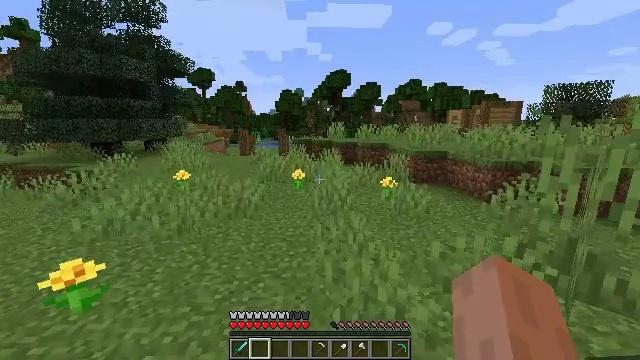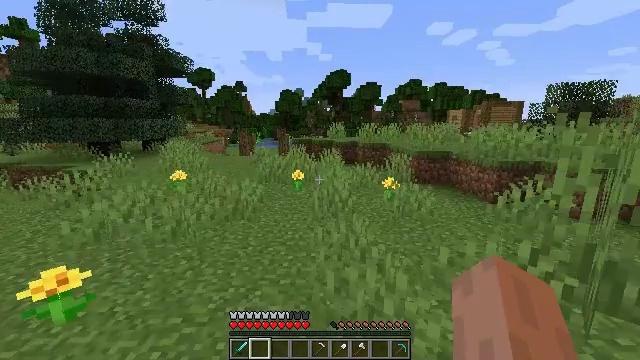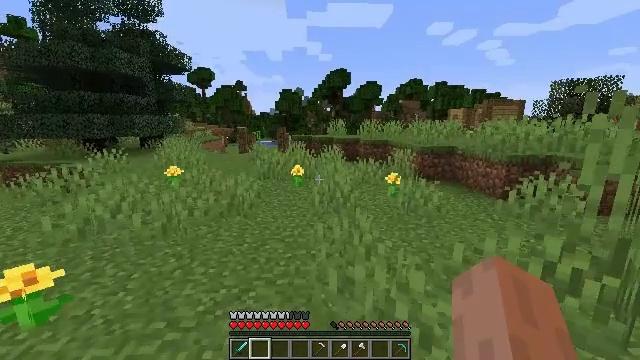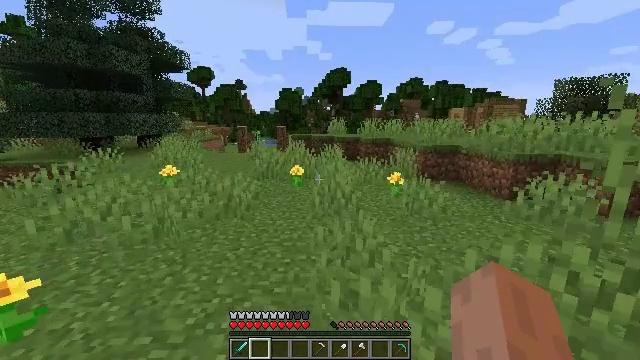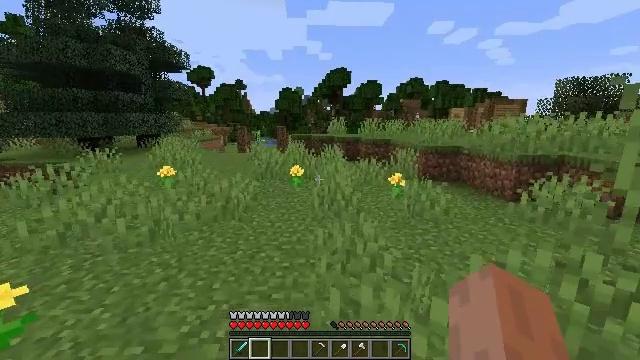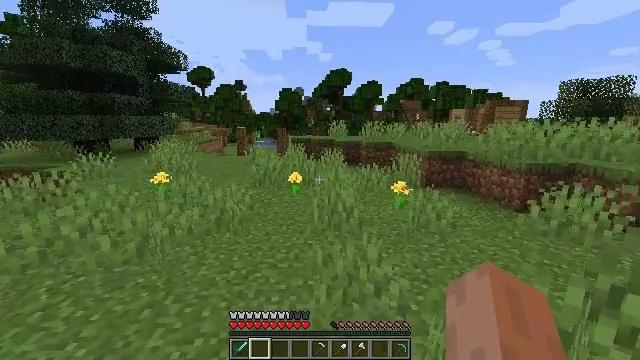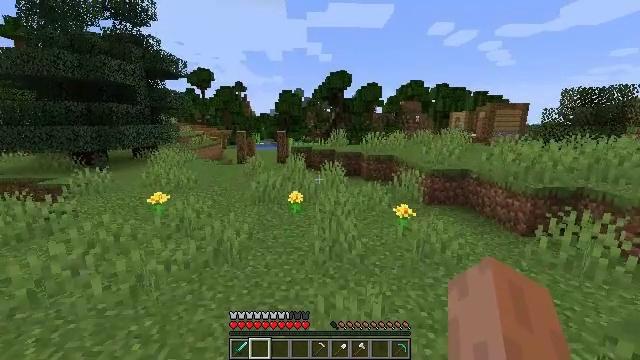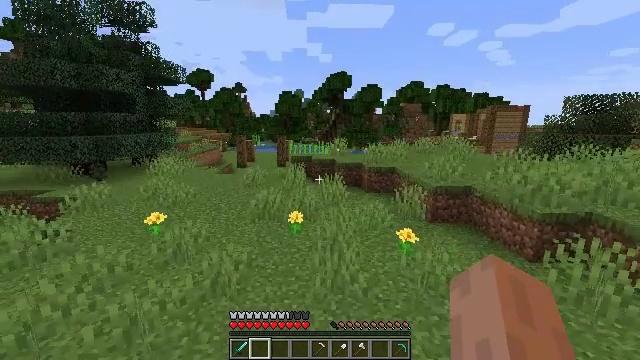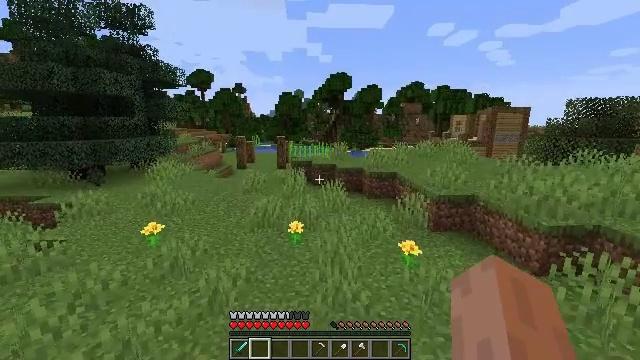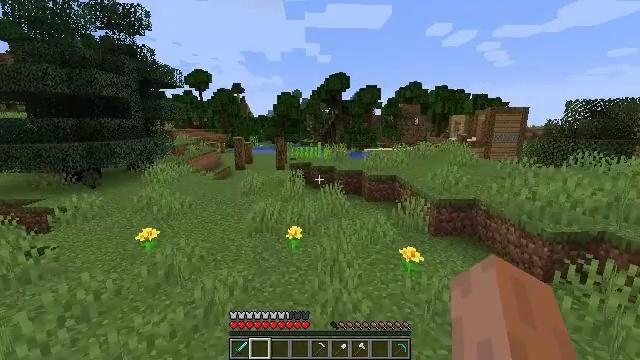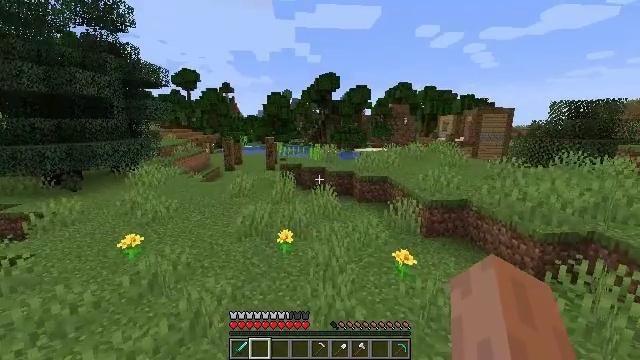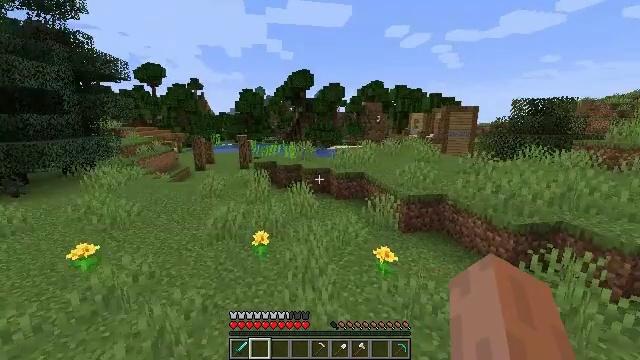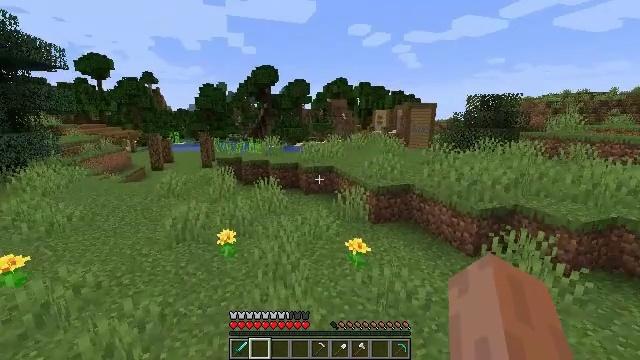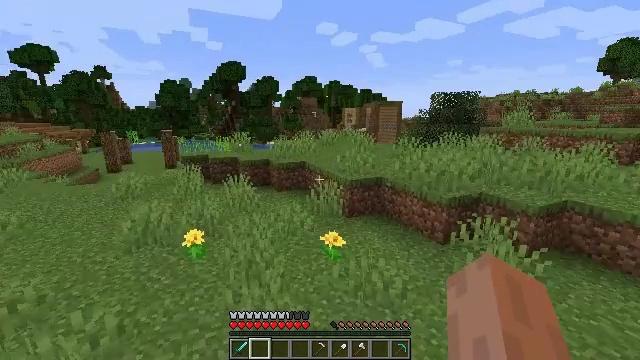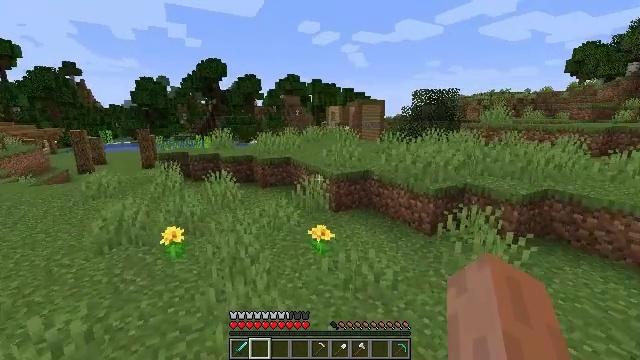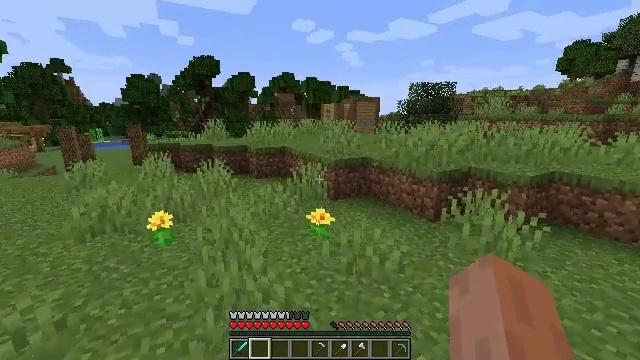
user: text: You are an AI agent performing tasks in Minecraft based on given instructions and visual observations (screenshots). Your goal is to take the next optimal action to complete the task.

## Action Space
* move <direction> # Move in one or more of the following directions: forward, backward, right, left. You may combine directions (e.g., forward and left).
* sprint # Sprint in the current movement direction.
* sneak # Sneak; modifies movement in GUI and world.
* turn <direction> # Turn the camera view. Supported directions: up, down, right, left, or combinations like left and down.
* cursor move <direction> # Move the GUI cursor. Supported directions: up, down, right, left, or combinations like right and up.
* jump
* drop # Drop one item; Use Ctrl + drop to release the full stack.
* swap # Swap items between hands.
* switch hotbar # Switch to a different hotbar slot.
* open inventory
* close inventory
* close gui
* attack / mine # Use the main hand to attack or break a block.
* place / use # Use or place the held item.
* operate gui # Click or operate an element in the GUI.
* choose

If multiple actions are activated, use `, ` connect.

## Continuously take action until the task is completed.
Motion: motion action
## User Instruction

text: Kill mobs in water.
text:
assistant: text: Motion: move forward, jump
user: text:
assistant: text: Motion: move forward, jump
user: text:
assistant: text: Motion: move forward, jump
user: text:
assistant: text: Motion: move forward, jump
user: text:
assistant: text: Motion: move forward, jump
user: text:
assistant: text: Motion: move forward, jump
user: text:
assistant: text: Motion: move forward, jump
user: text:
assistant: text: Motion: move forward, jump
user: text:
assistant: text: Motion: move forward, jump
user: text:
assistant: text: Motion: move forward, turn right, jump
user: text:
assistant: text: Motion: move forward, turn right, jump
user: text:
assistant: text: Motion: move forward, turn right, jump
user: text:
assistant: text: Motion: move forward, turn right, jump
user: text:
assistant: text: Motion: move forward, turn right
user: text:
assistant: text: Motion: turn right
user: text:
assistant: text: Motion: no_op
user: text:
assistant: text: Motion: no_op
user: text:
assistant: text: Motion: no_op
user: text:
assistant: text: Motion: move forward
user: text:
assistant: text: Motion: move forward
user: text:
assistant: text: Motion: move forward
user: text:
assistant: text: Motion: no_op
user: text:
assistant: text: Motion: move forward
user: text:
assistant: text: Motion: move forward
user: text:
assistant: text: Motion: move forward
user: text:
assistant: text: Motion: move forward
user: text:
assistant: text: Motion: move forward
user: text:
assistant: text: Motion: move forward
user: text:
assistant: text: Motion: move forward
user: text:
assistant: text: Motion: move forward